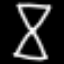
Label: hourglass